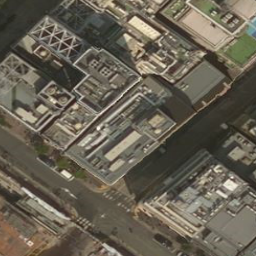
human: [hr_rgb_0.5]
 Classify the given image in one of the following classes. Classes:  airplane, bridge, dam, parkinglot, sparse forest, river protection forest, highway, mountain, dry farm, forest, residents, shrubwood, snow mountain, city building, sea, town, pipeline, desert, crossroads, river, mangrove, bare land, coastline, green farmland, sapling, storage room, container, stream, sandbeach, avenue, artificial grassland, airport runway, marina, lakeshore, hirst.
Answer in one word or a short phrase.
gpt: city building